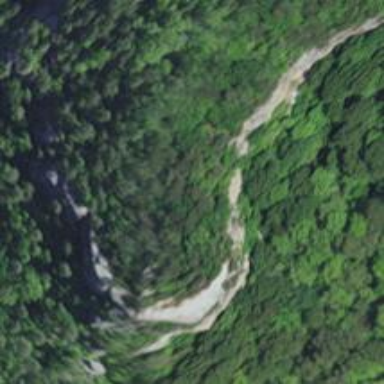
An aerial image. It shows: Natural cliff.